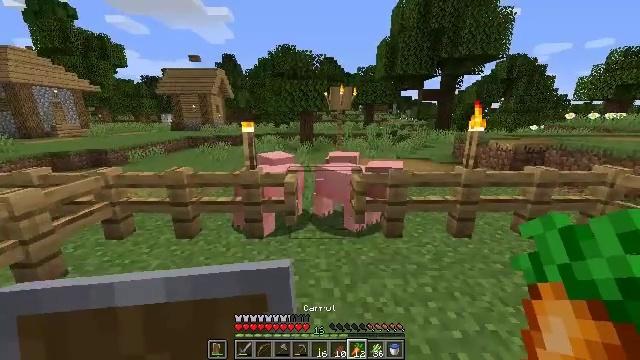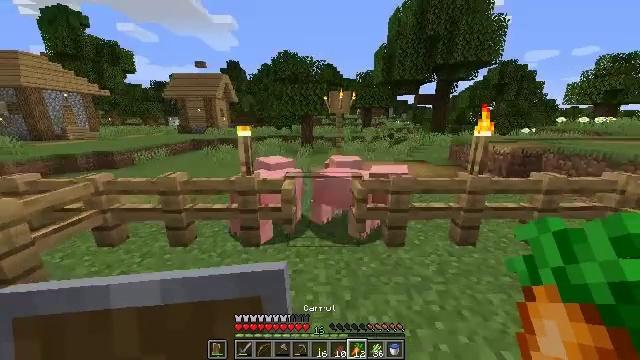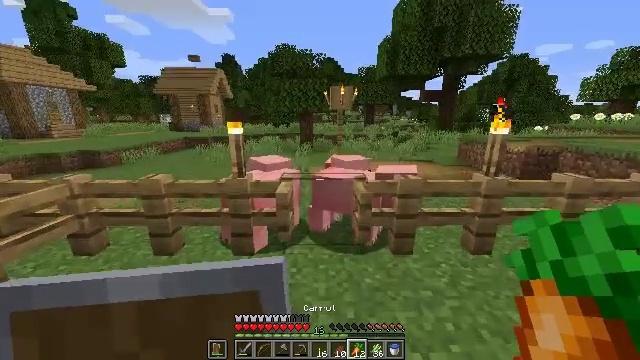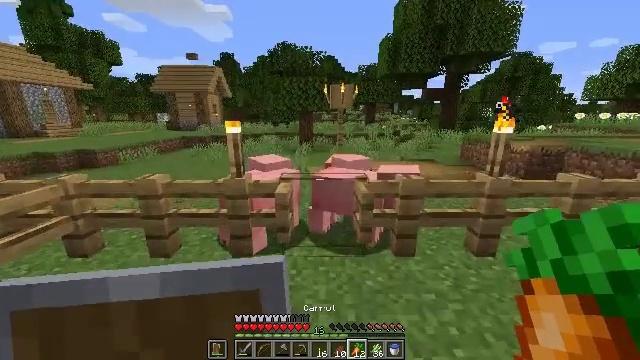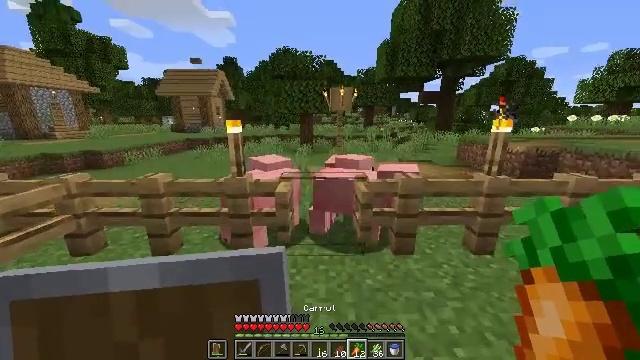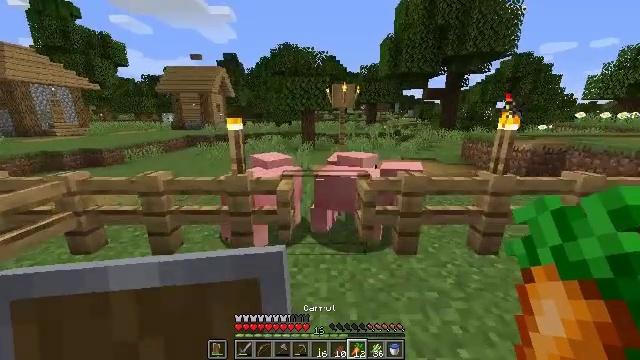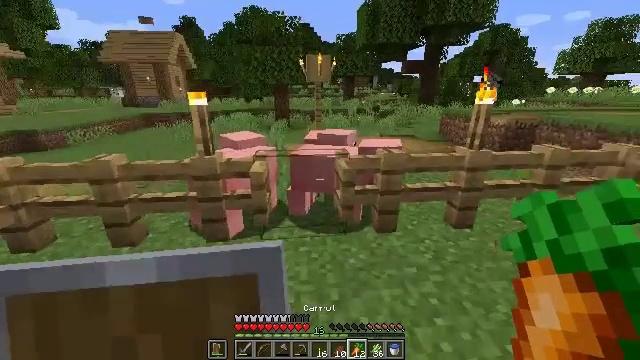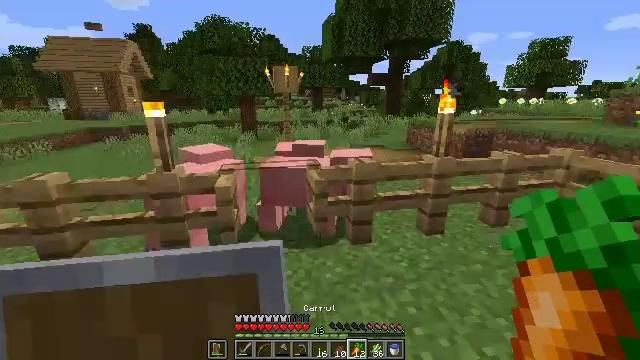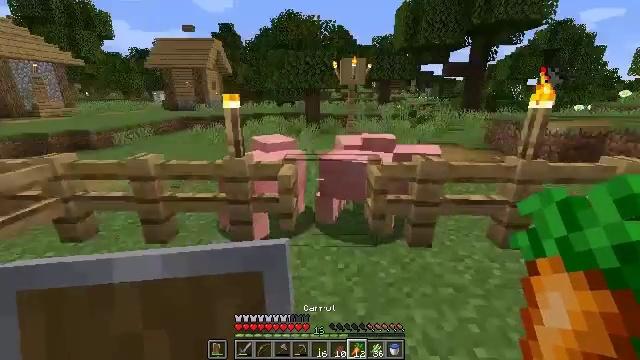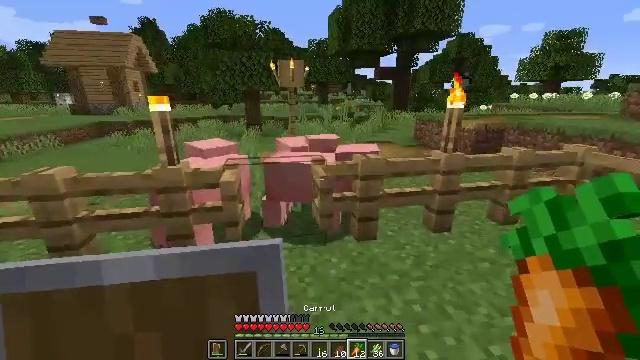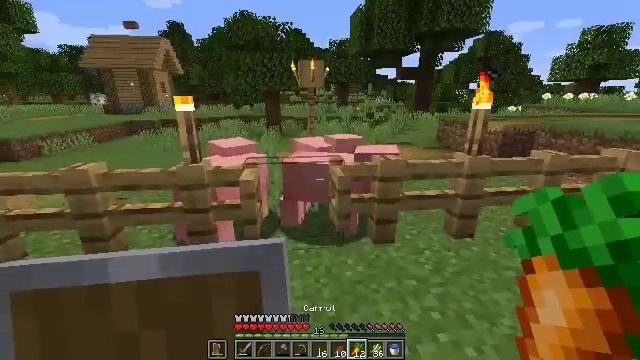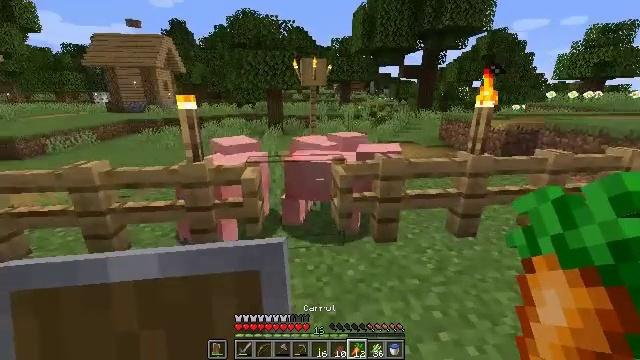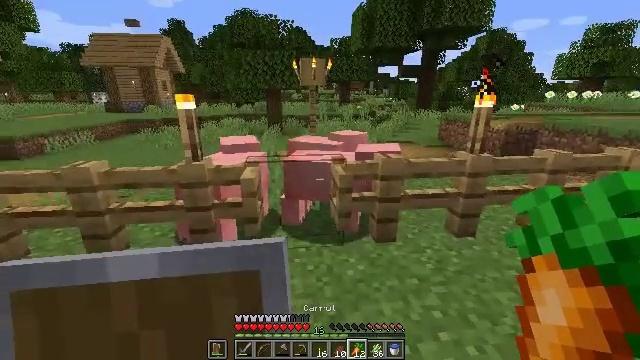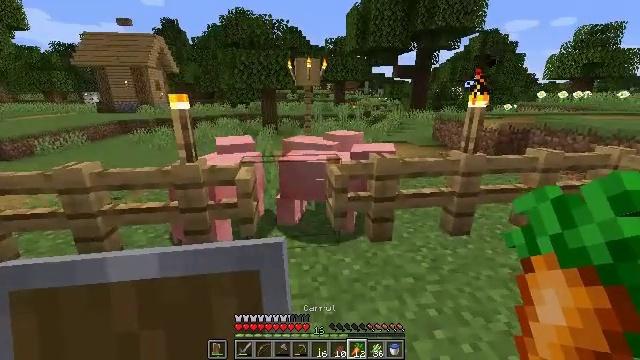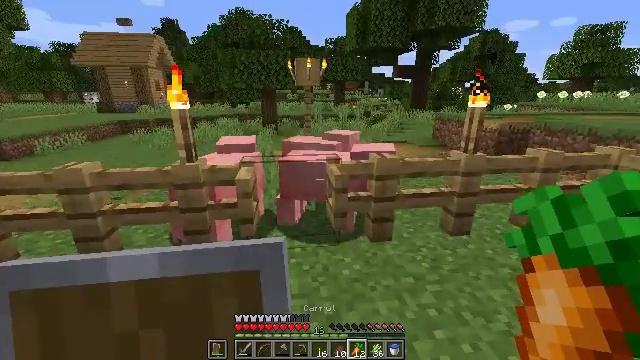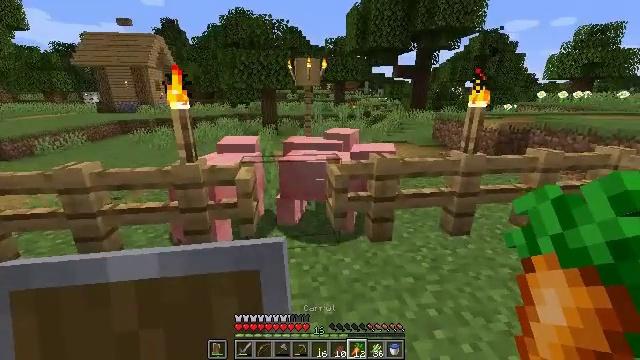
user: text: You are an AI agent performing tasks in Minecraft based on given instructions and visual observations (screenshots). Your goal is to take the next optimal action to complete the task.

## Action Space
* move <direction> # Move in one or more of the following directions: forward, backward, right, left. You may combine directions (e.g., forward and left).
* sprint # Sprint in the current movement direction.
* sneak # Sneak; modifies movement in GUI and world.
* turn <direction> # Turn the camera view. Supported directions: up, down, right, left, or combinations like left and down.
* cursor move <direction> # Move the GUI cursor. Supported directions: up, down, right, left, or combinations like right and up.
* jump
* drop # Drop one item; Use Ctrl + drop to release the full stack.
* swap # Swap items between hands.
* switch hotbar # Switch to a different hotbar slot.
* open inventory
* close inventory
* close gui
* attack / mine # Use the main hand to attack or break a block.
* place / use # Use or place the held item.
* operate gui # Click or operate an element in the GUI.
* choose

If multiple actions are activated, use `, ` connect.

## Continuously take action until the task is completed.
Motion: motion action
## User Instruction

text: Harvest carrots from the farmland.
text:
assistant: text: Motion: no_op
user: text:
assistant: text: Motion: no_op
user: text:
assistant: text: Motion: no_op
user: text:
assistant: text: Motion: no_op
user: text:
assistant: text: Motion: no_op
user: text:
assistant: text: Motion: turn right and down
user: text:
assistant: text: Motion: turn right and up
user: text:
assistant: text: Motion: turn left and down
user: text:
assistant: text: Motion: turn right
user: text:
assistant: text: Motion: turn left
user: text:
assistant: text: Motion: no_op
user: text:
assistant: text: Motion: no_op
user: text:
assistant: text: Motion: turn right
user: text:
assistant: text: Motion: no_op
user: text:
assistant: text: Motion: no_op
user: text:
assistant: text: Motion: no_op
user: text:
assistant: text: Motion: turn left
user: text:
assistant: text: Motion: move forward, turn left
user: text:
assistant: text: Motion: move forward
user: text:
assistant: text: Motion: move forward
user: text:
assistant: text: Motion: no_op
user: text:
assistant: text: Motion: no_op
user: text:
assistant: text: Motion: no_op
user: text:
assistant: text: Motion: no_op
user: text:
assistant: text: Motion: no_op
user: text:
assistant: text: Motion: no_op
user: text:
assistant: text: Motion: turn left
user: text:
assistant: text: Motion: no_op
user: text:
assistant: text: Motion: no_op
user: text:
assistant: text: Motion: no_op